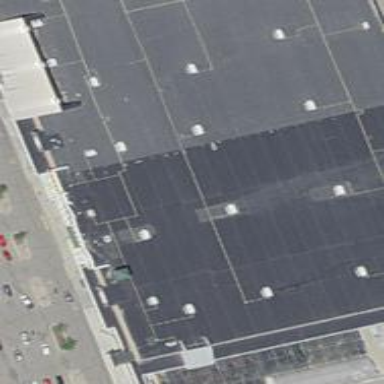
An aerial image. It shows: Supermarket building.